Interaction volume radius: 5 \u00c5
Interaction volume height: 30 \u00c5
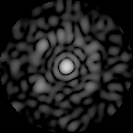
Disorder parameter: 0.7601